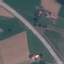
Land use / land cover: Highway